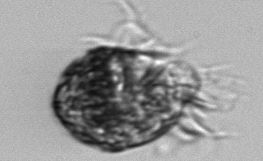
Label: Strombidium_morphotype1